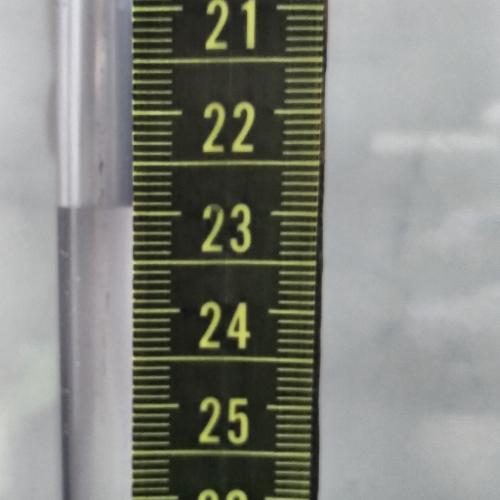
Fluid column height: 22.9 cm